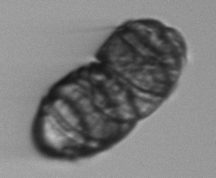
Label: Margalefidinium